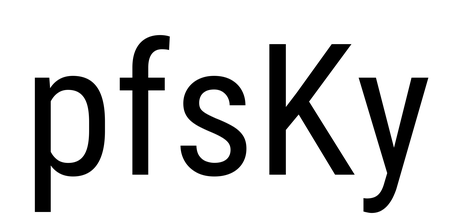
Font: Roboto_Condensed_Regular